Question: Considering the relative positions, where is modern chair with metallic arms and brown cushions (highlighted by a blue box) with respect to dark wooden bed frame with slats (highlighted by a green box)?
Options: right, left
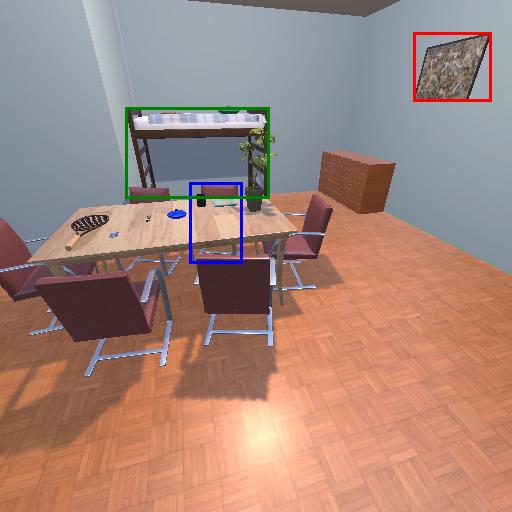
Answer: right